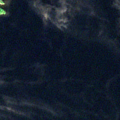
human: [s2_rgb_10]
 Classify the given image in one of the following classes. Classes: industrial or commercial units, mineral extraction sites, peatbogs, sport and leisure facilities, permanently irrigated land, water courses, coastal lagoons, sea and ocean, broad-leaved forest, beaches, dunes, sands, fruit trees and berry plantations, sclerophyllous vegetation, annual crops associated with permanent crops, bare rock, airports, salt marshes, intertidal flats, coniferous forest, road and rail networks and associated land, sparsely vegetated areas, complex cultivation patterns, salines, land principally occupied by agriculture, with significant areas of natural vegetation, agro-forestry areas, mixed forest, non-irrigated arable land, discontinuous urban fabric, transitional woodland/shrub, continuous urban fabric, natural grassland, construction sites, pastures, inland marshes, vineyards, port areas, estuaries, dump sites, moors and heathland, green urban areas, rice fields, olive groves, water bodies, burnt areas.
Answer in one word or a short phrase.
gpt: coniferous forest, water bodies